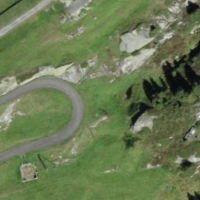
EUNIS habitat code: 26
Species observed at this site:
Papilio machaon